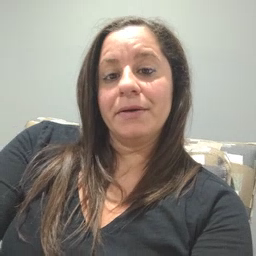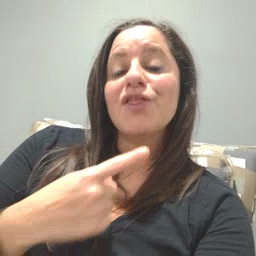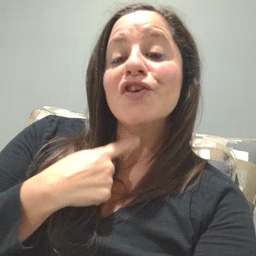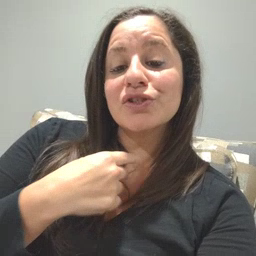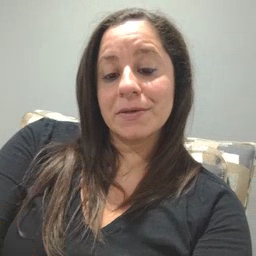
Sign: thirsty